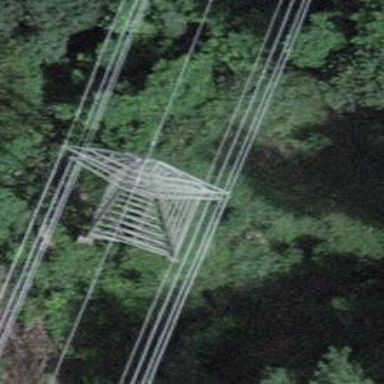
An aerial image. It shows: Lattice structure tower.